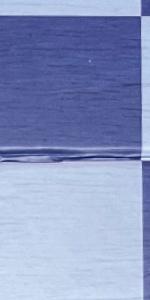
Label: Empty